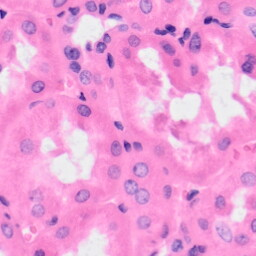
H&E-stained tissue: Kidney